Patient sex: F
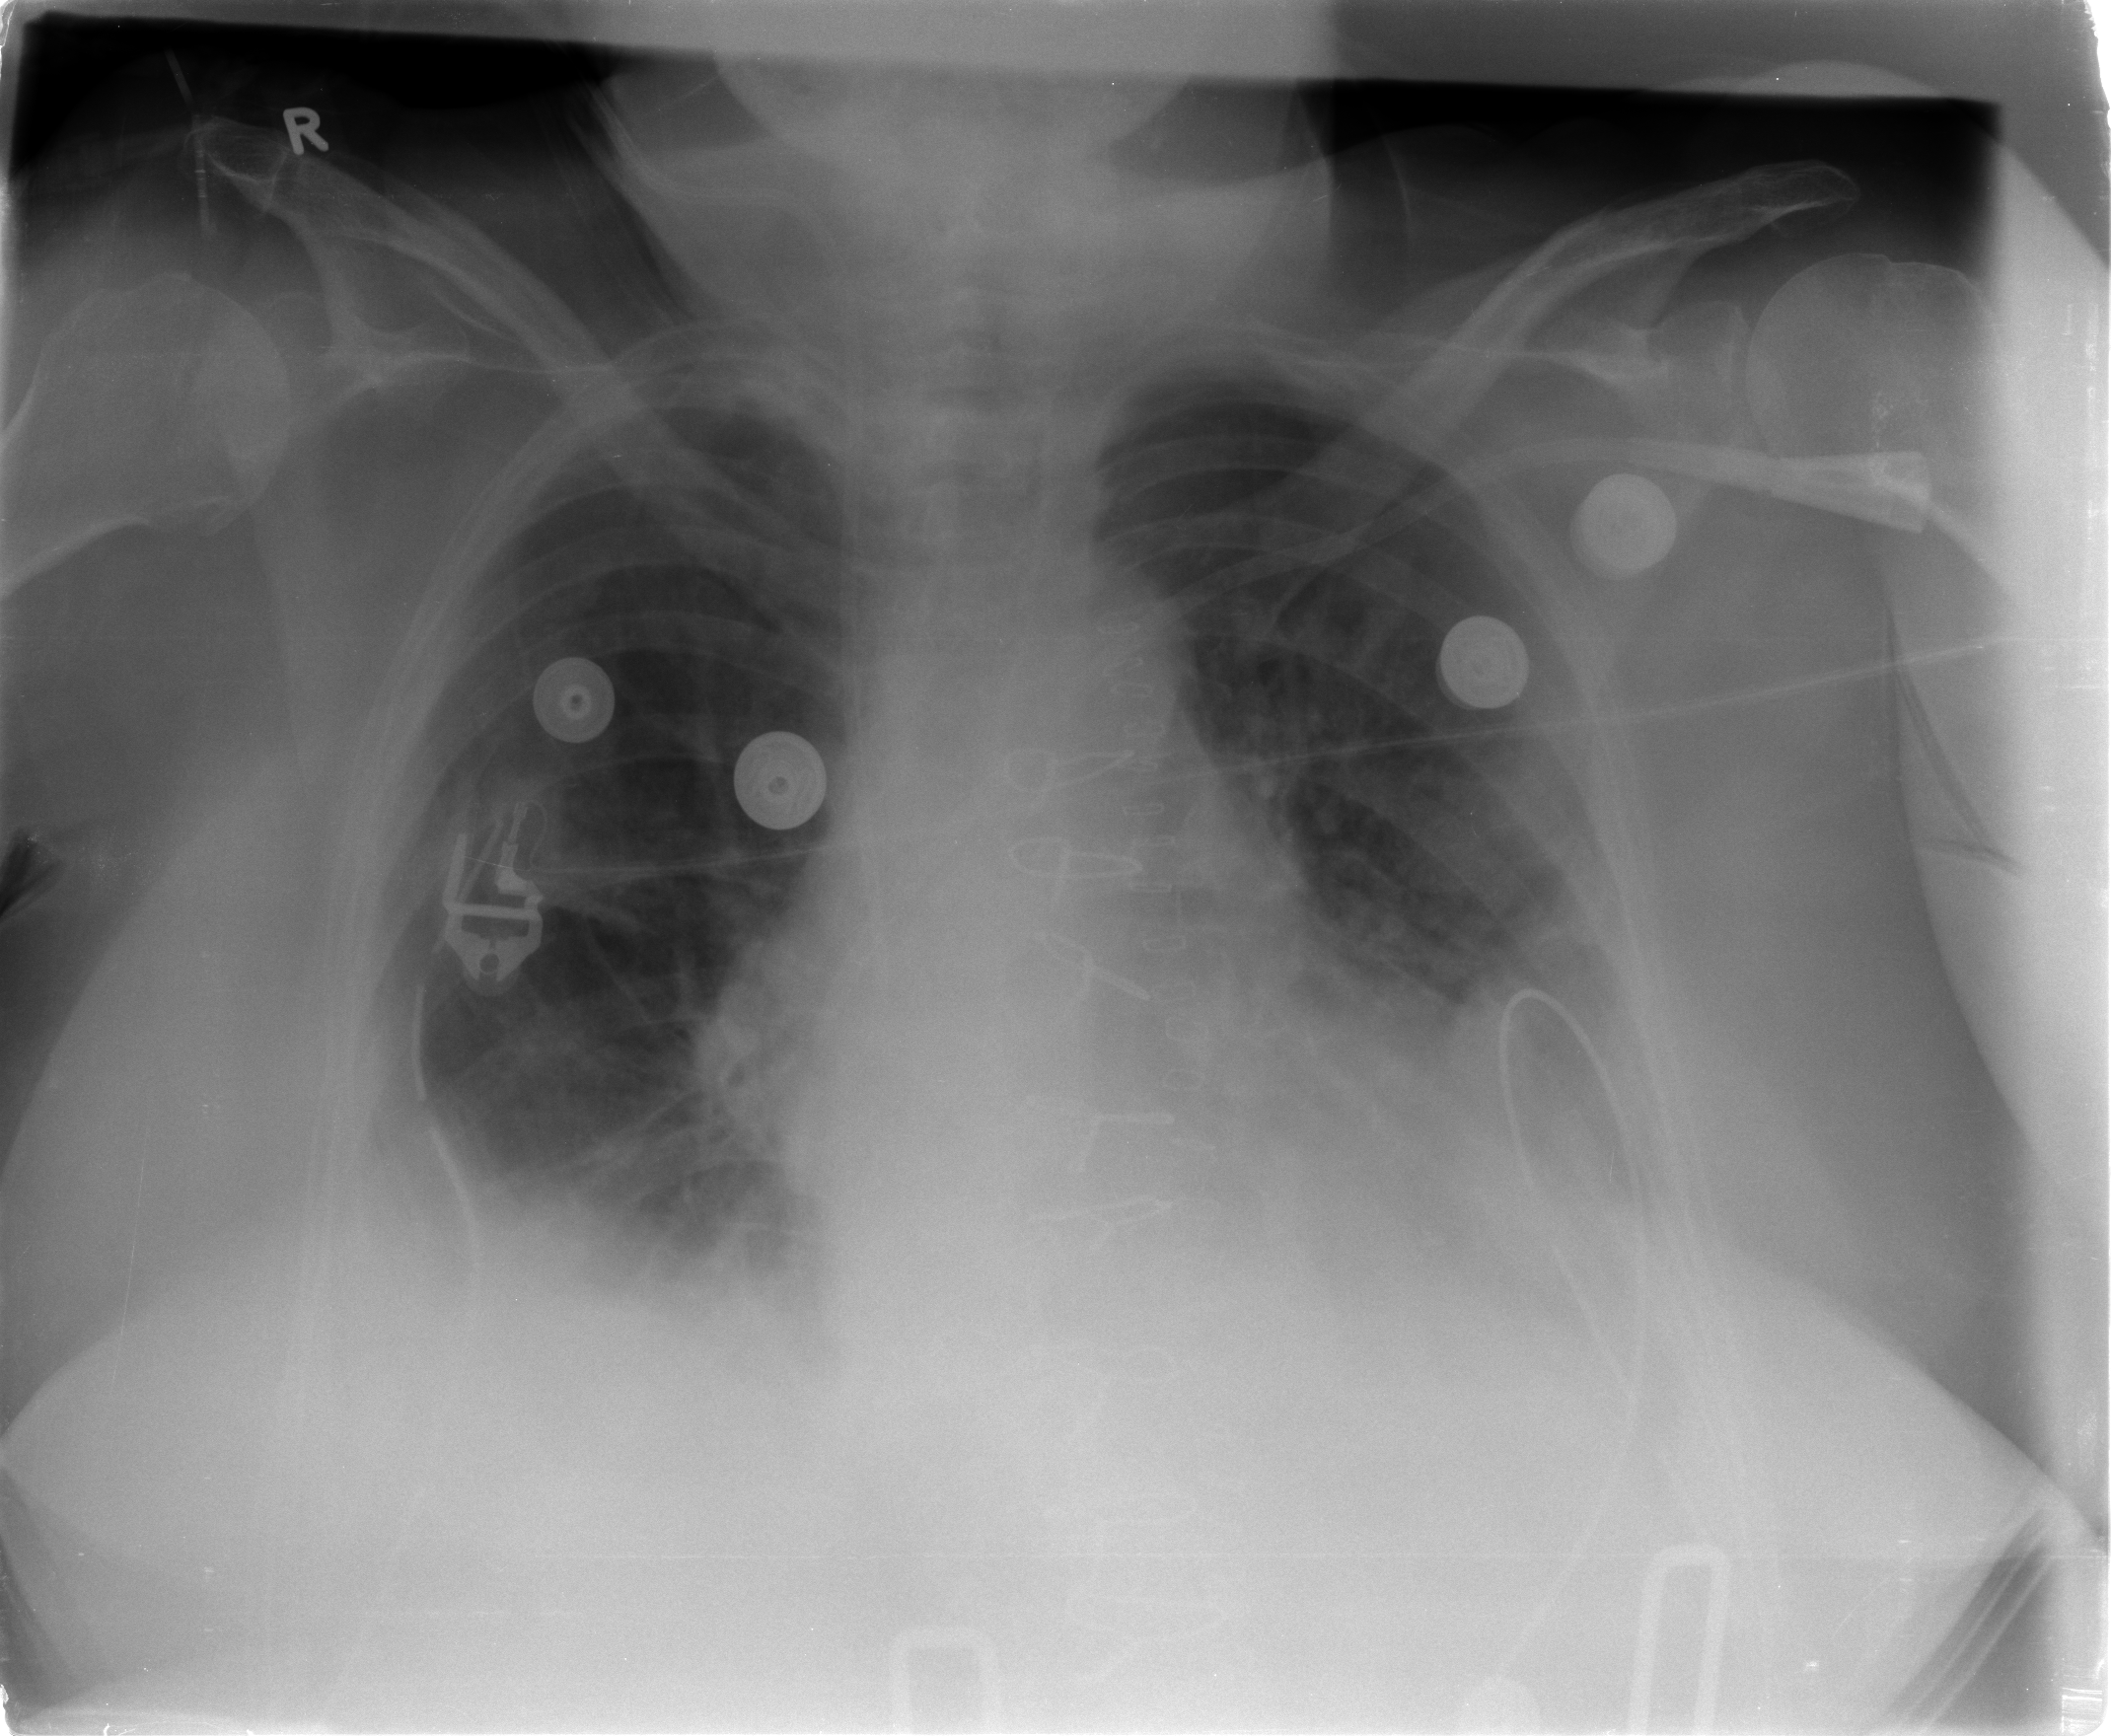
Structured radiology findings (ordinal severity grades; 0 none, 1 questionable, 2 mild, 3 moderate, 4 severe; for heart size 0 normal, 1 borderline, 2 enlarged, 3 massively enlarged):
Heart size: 2
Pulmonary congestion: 2
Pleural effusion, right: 2
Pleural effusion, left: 2
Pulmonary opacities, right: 0
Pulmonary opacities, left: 0
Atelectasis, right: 2
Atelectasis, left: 2